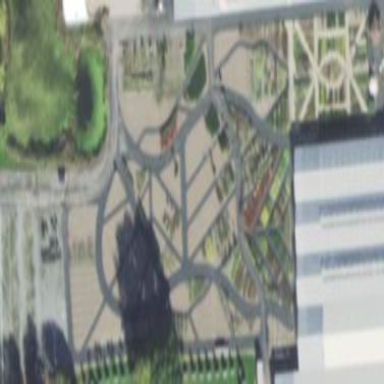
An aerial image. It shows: Plant nursery.